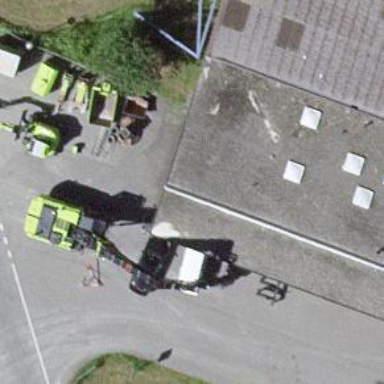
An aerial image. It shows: Disaster help point for emergencies.